Question: I got problem with searchBar and scopeBar. Bascialy as soon as I click "cancel" and set 'searchBar.showsScopeBar = false', got this weird space left when next time searchBar is showing up.
Some code here:
'''
override func viewDidLoad() {
super.viewDidLoad()
self.resultSearchController = ({
let controller = UISearchController(searchResultsController: nil)
controller.searchResultsUpdater = self
controller.dimsBackgroundDuringPresentation = false
controller.hidesNavigationBarDuringPresentation = true
controller.searchBar.searchBarStyle = UISearchBarStyle.Minimal
controller.searchBar.delegate = self
controller.searchBar.sizeToFit()
self.tableView.tableHeaderView = controller.searchBar
return controller
})()
'''
and logic behind showing and hiding scope bar:
'''
func searchBarShouldBeginEditing(searchBar: UISearchBar) -> Bool {
self.resultSearchController.searchBar.showsScopeBar = true
self.resultSearchController.searchBar.scopeButtonTitles = ["All", "Hot", "Active", "Warm"]
self.resultSearchController.searchBar.sizeToFit();
return true
}
func searchBarShouldEndEditing(searchBar: UISearchBar) -> Bool {
self.resultSearchController.searchBar.showsScopeBar = false
return true
}
'''
And this is what is happening:

I could live with the scopeBar bar always visible, but then when during creation pops in before searchBar, when I go into details it falls below. So it's even worse than now.
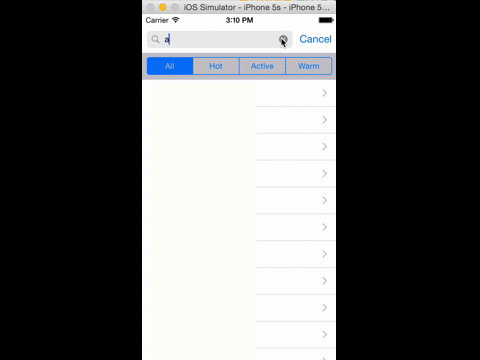
Answer: You can create the scope bar during the creation of UISearchController itself (it will be visible only when the search bar is active). You don't need to manually show or hide the scope bar.
'''
override func viewDidLoad() {
super.viewDidLoad()
self.resultSearchController = ({
let controller = UISearchController(searchResultsController: nil)
controller.searchResultsUpdater = self
controller.dimsBackgroundDuringPresentation = false
controller.hidesNavigationBarDuringPresentation = true
controller.searchBar.searchBarStyle = UISearchBarStyle.Minimal
controller.searchBar.delegate = self
controller.searchBar.sizeToFit()
controller.searchBar.scopeButtonTitles = ["All", "Hot", "Active", "Warm"]
definesPresentationContext = true
self.tableView.tableHeaderView = controller.searchBar
return controller
})()
'''